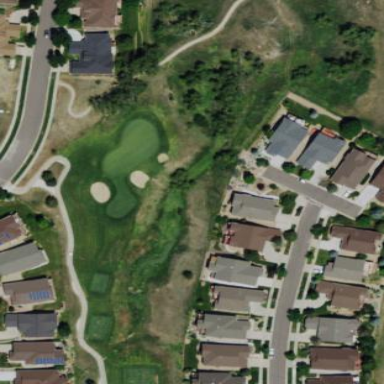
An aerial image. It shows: Area with grass used as rough in golf course.